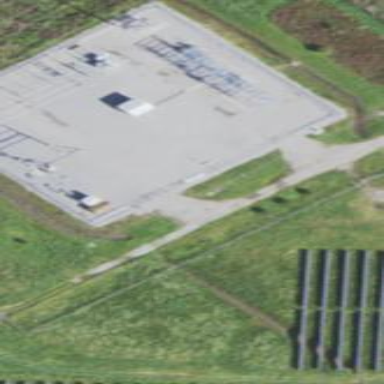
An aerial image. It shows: Distribution level power substation surrounded by fence.